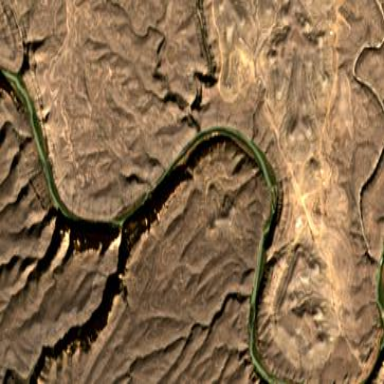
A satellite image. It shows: River flowing through the landscape.